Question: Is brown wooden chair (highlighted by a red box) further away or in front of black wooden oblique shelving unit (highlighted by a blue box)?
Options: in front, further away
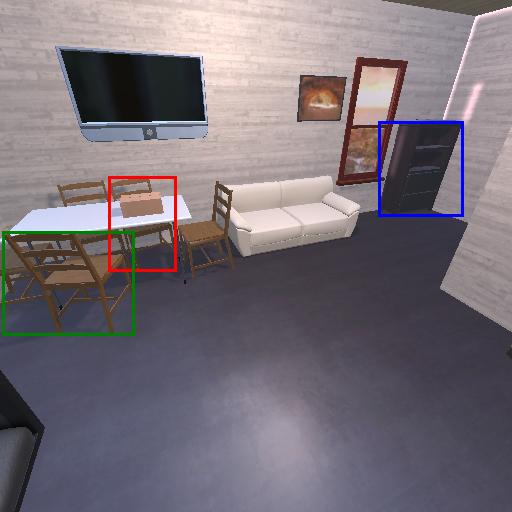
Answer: in front